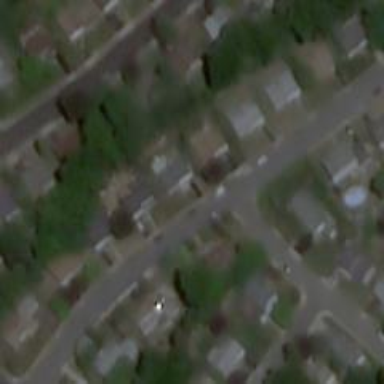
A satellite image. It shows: Driveway.